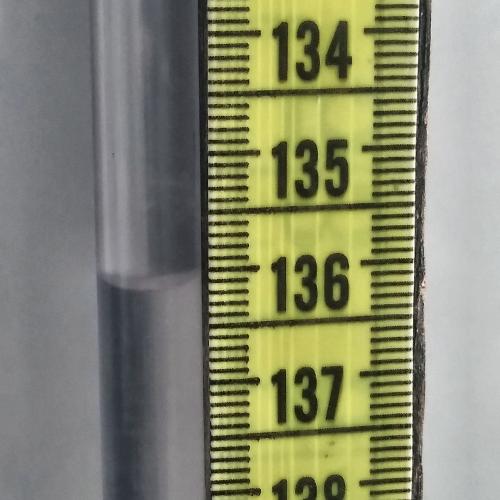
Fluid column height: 136.1 cm